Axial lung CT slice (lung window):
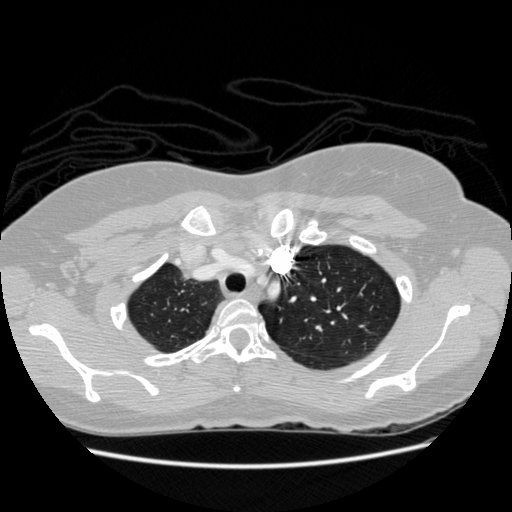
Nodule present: no